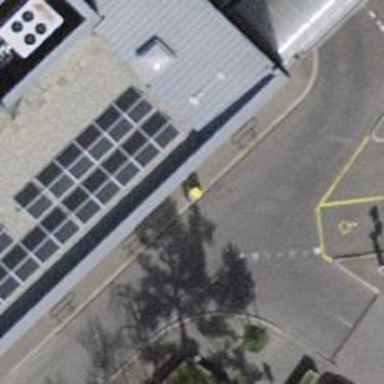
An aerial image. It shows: Post box is visible.